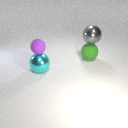
large gray metal sphere behind small purple rubber sphere